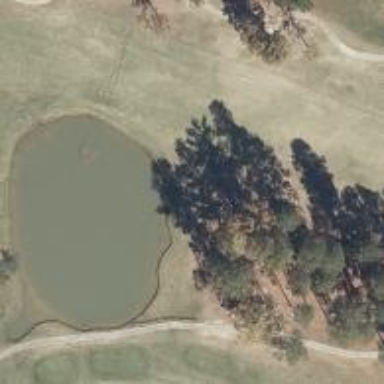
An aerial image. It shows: Grassy area designated as golf fairway.